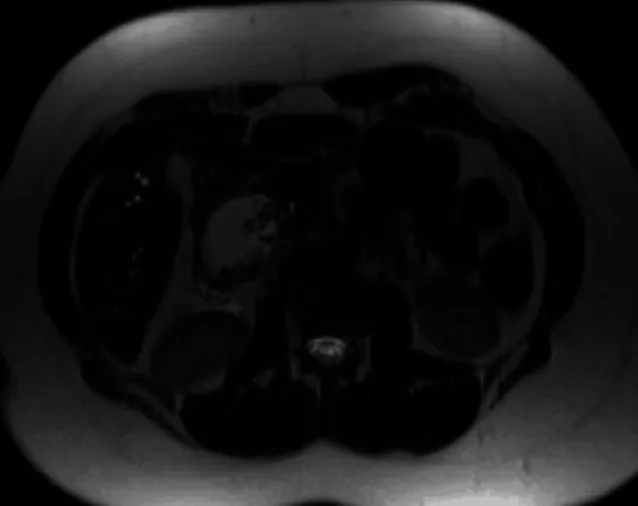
Axial MRCP section showing stone-like material within the biliary cyst. MRCP: magnetic resonance cholangiopancreatography.
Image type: radiology (mri)